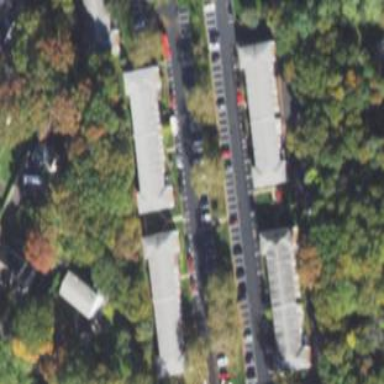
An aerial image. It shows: Parking area.